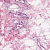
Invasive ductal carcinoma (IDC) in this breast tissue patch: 0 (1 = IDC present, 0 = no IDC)